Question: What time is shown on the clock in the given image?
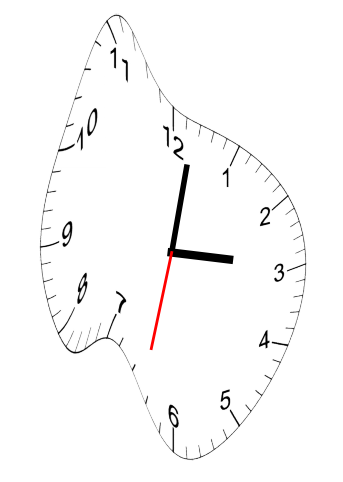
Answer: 03:01:32